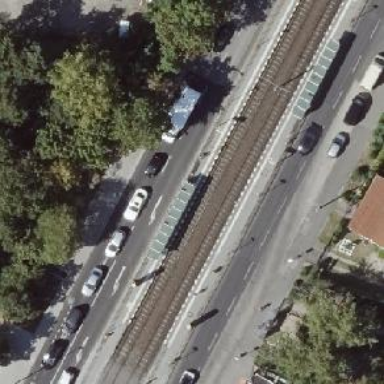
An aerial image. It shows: Tram station.